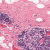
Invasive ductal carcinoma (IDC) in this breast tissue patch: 0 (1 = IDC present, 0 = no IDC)